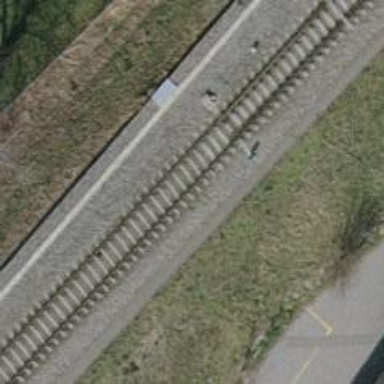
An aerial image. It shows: Single-track electrified railway with contact line.